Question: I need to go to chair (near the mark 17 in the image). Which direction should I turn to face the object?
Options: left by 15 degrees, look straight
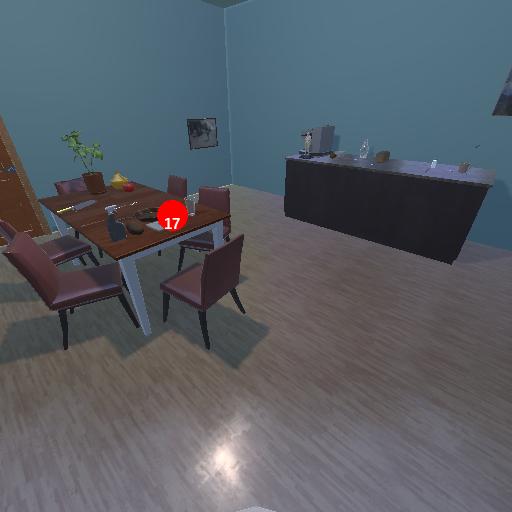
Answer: left by 15 degrees